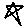
Label: star